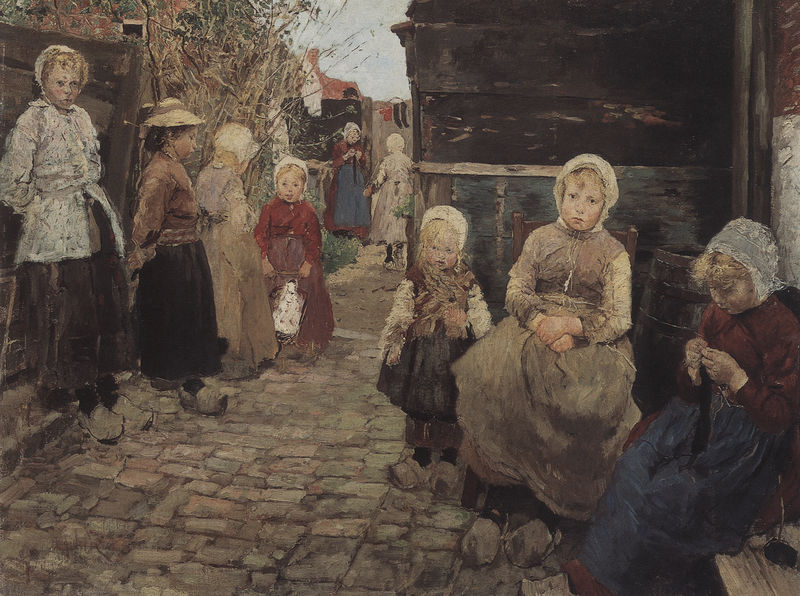
Titel: Fischerkinder in Zandvoort
Künstler: Fritz von Uhde
Standort: Wien
Institution: Österreichische Galerie im Belvedere
Schlagwörter: baum, blau, blätter, gemälde, himmel, weiß, frauen, mädchen, ocker, sitzen, stadt, wäsche, braun, frau, holz, hut, hüte, kleider, kopfbedeckungen, schwarz, strasse, stuhl, gürtel, haus, rot, schal, weg, zaun, beige, haube, rock, jung, mützen, wand, alte, arm, arme, augen, stehen, trauer, bild, holland, hände, niederlande, häuser, strauch, zweige, busch, hütte, realismus, sitzend, stehend, kind, traurig, genre, kinder, kanne, deutschland, schürze, gasse, naturalismus, ort, pflaster, wäscheleine, schuhe, leine, schürzen, dorf, hof, hütten, winter, markt, bank, münder, handarbeit, nähen, stricken, strohhut, hutband, pastellfarben, menzel, socken, sticken, bretter, warten, strümpfe, fugen, hinterhof, ärmlich, berlin, corinth, milch, gehweg, kopfsteinpflaster, pflasterstein, jacken, schlange, fass, beutel, hauben, liebermann, puppe, handwerk, tonig, bettler, niederland, sitzbank, armut, max liebermann, schief, holzhaus, waisen, amsterdam, holzschuhe, max, kindergarten, klocks, paysans, pantinen, flandern, heim, russe, straßenkinder, pflasterstraße, klumpen, holzpantinen, holzkloben, kasseien, pausbaclen, pflasterweg, 1800, 1700, sümpfe, nadelwerk, hndarbeit, kopfsteinfplaster